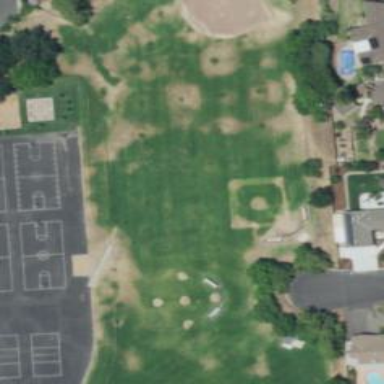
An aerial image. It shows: Baseball pitch for leisure and sports activities.